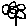
Label: flower